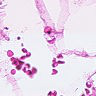
Metastatic tissue present: no